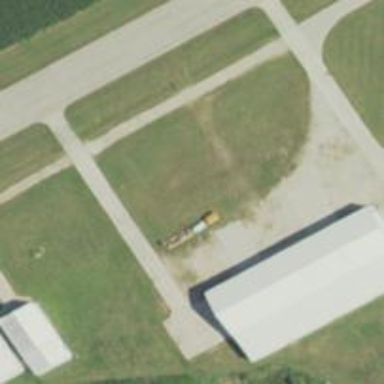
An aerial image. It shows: Hangar located at airport.